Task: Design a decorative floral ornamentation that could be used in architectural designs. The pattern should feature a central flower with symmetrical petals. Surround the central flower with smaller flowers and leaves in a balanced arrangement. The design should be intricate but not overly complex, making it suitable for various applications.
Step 1214:
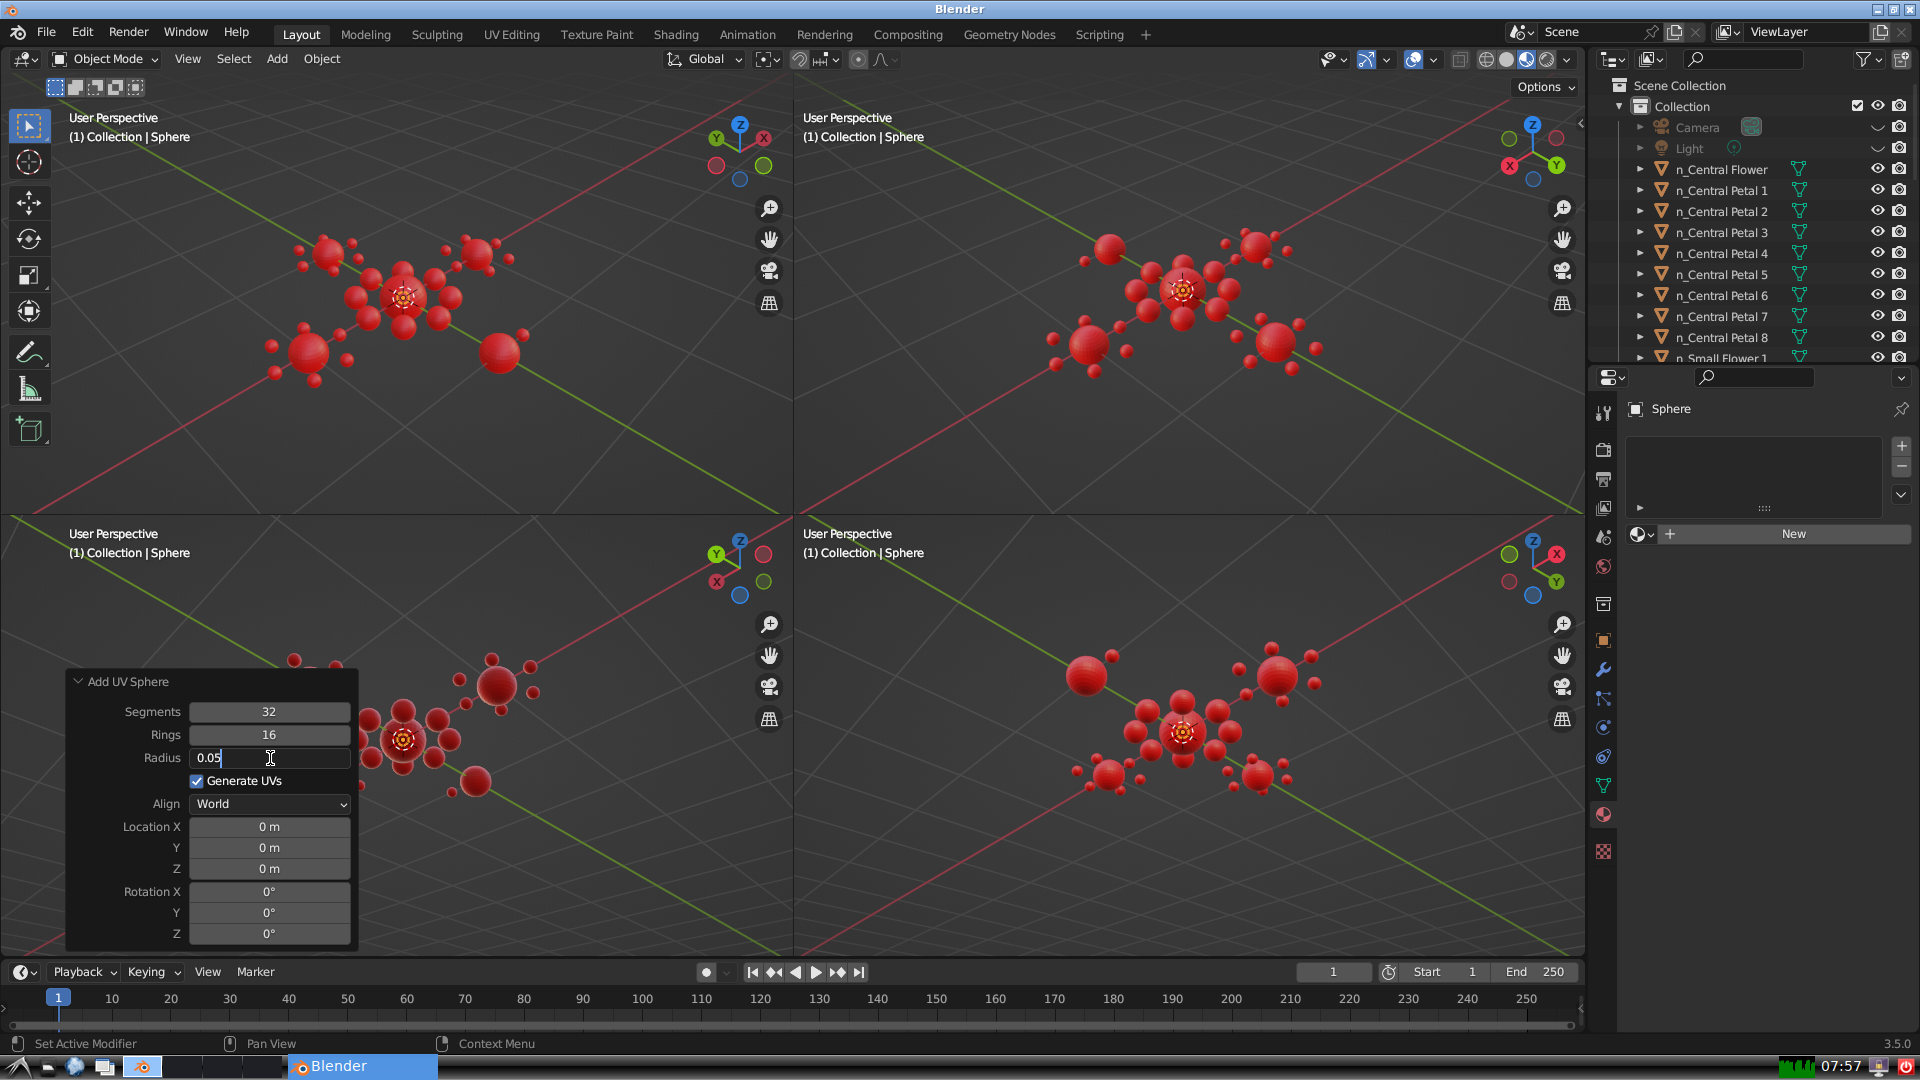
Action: {"key_press": ['Return']}